Field crop: tomato
Growth stage: 2
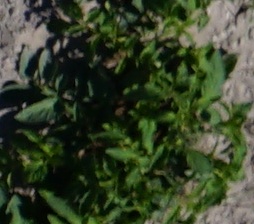
Species: tomato